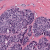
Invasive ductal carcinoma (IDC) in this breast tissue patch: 0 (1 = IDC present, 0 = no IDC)